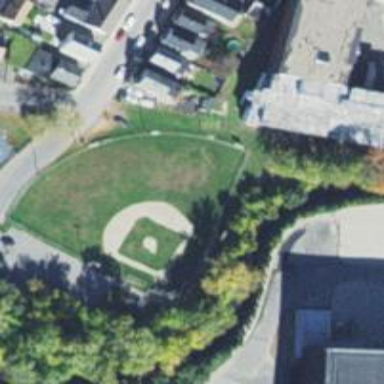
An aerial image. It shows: Baseball pitch for leisure land.